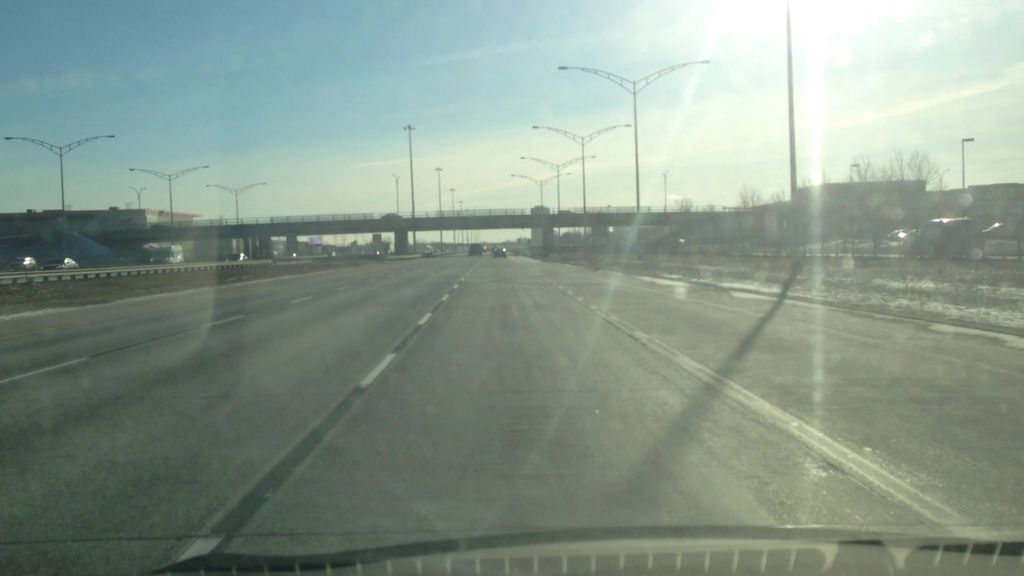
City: montreal